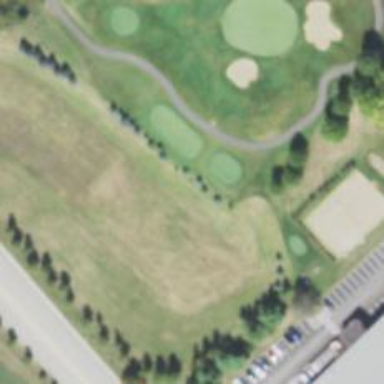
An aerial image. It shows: Pathway for golfing.